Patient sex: M
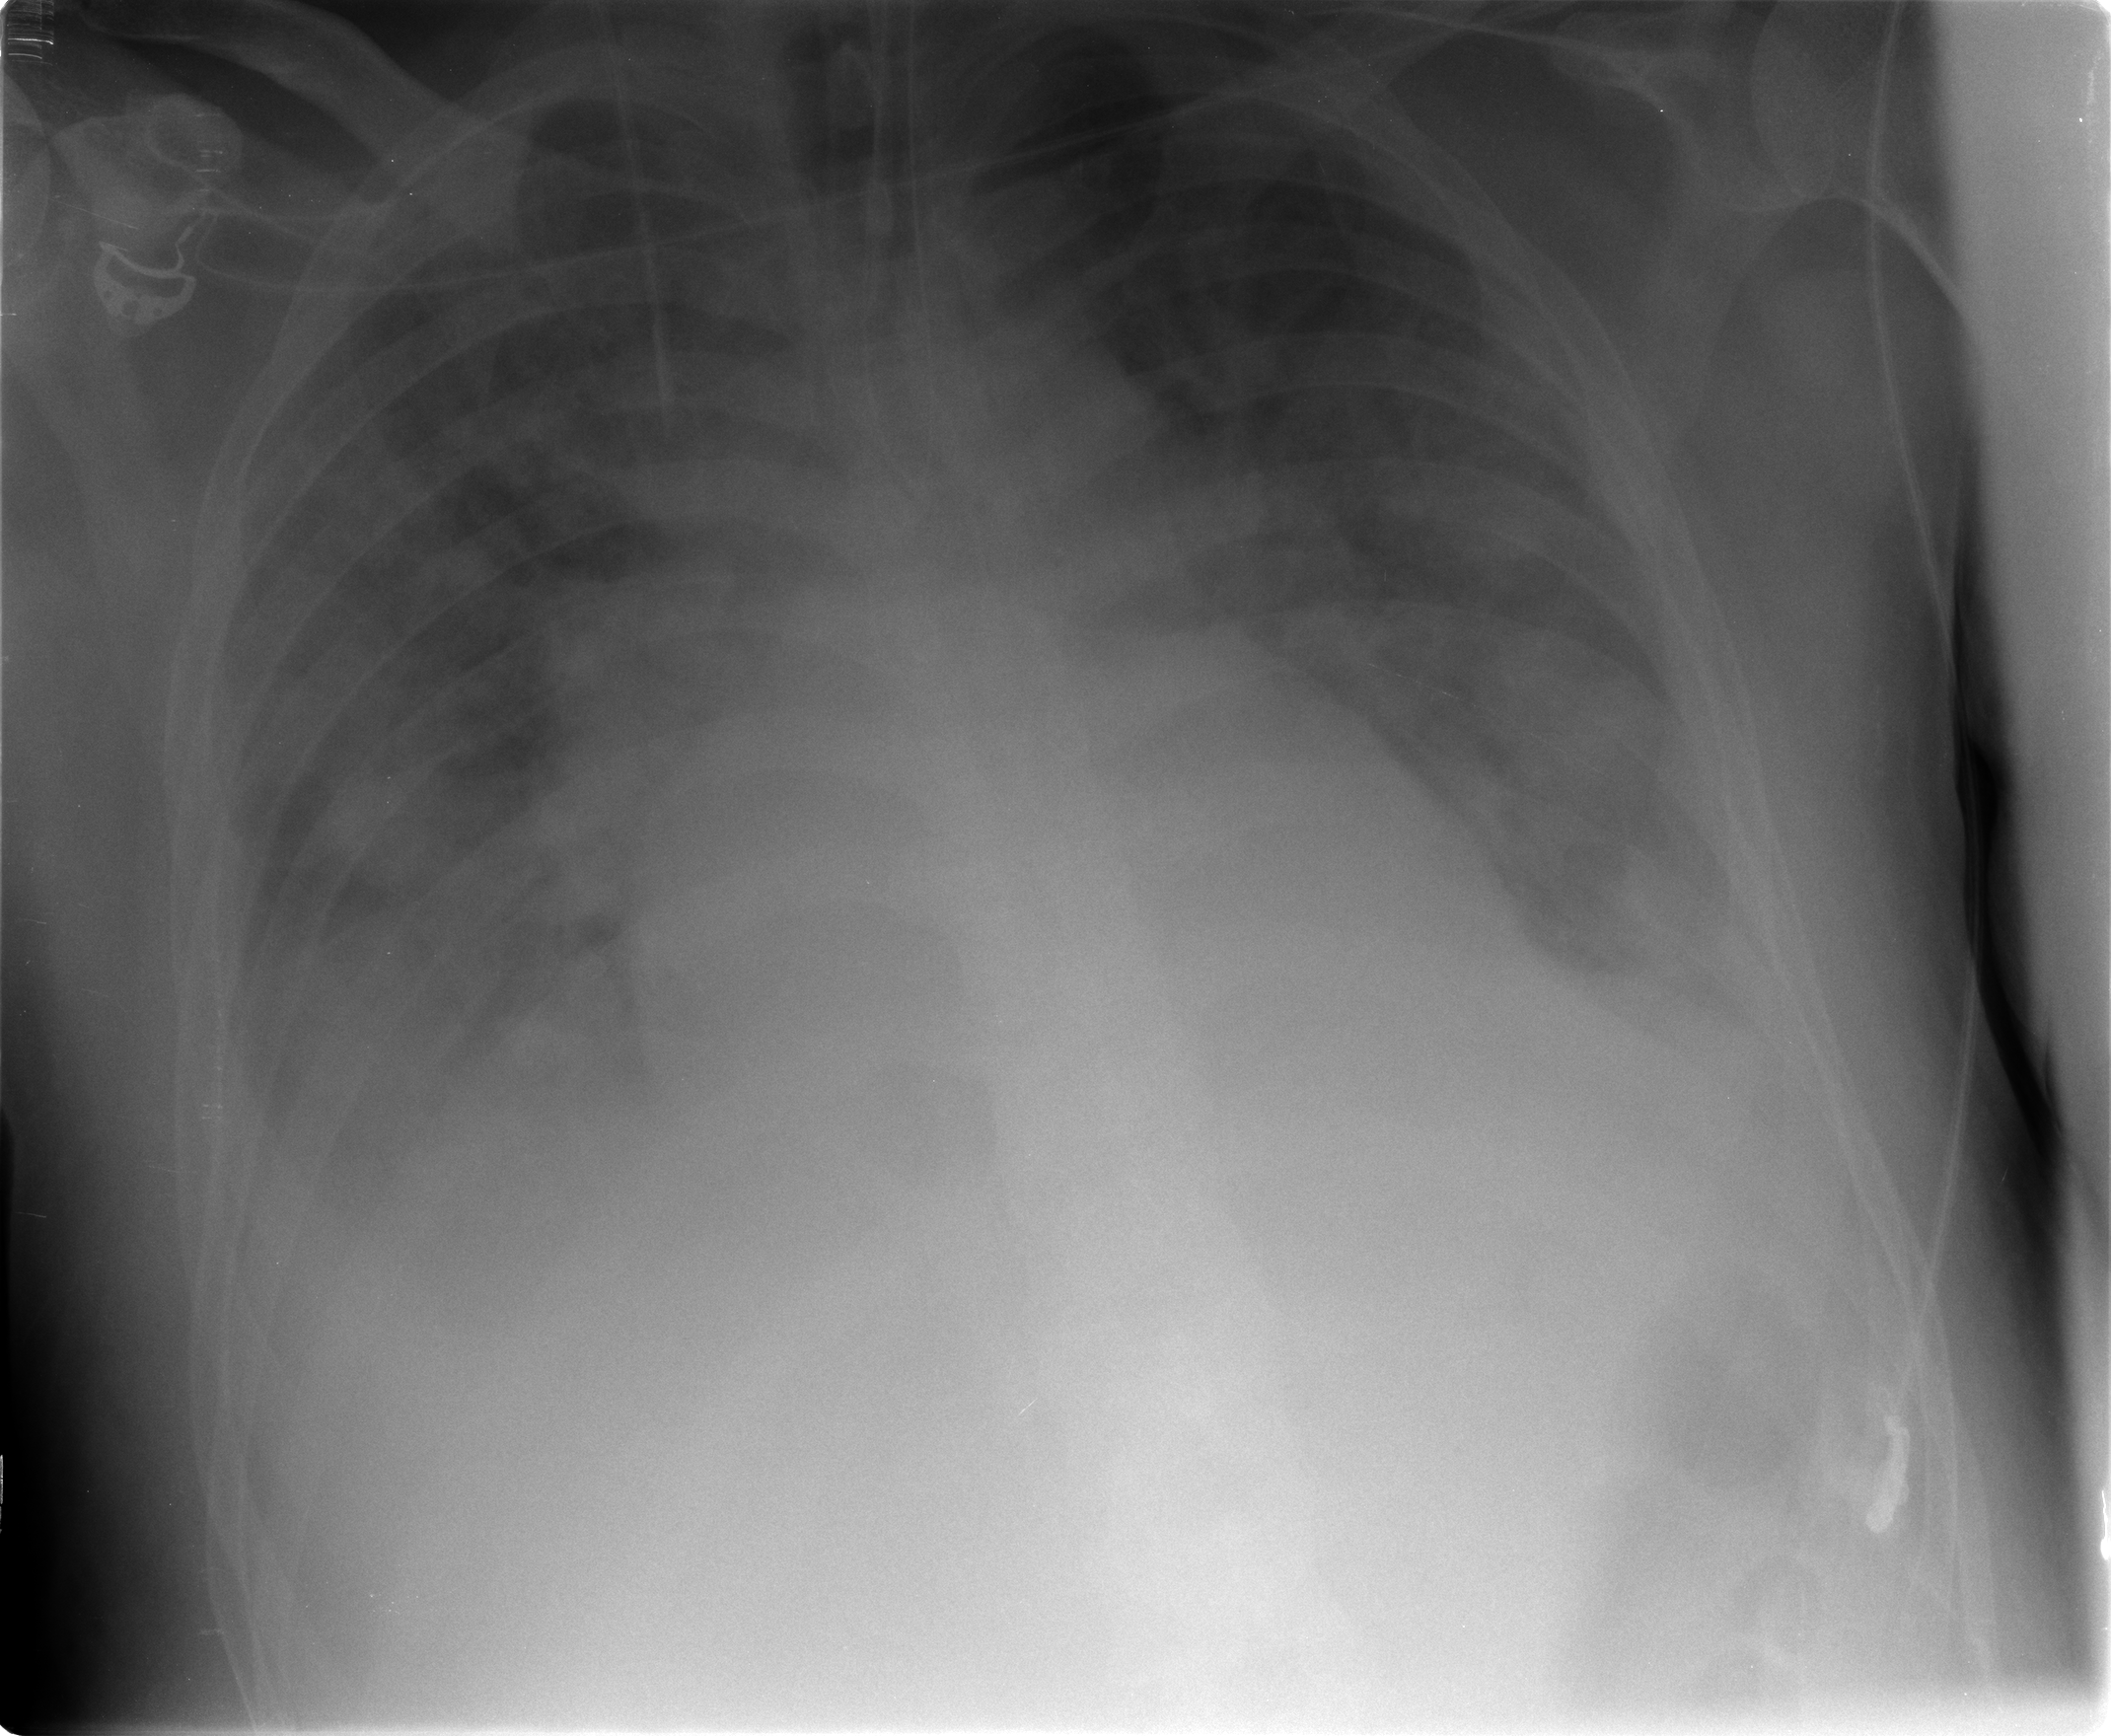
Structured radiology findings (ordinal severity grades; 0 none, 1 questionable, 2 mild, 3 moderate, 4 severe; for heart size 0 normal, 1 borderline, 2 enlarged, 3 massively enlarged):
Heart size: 2
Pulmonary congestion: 3
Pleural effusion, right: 2
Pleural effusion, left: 2
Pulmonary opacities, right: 4
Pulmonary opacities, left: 4
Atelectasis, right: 2
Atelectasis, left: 2